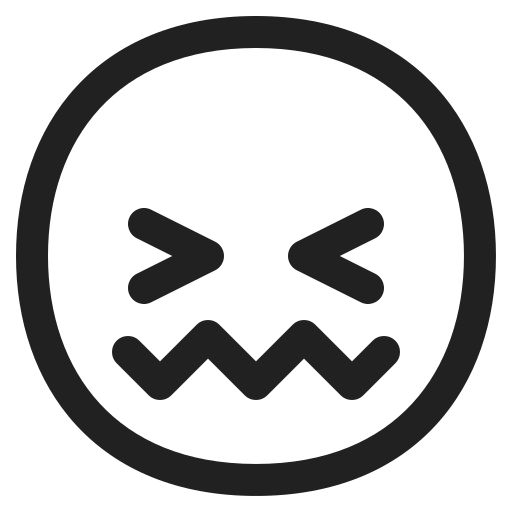
confounded face high contrast